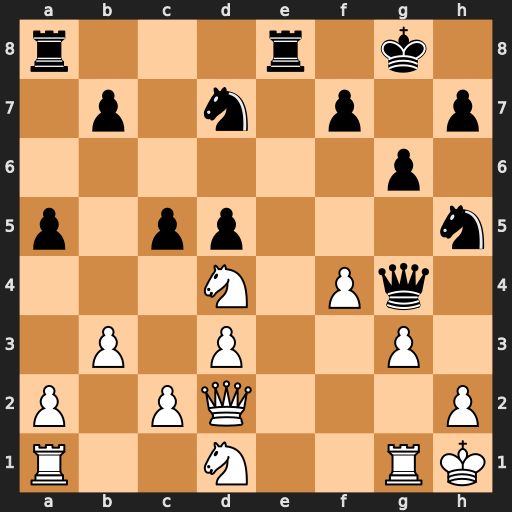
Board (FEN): r3r1k1/1p1n1p1p/6p1/p1pp3n/3N1Pq1/1P1P2P1/P1PQ3P/R2N2RK
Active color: w
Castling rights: -
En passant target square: -
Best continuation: Nf2 Nxg3+ Rxg3 Qxg3 hxg3